Field crop: maize
Growth stage: 2
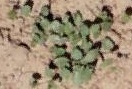
Species: convolvulus